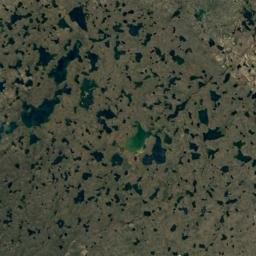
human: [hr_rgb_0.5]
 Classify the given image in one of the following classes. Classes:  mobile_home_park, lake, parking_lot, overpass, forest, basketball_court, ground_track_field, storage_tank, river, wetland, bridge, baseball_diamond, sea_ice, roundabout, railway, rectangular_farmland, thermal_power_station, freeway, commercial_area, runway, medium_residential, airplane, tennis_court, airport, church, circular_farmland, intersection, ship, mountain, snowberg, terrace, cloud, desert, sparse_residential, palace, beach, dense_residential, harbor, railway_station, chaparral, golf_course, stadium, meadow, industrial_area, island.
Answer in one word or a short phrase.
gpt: wetland